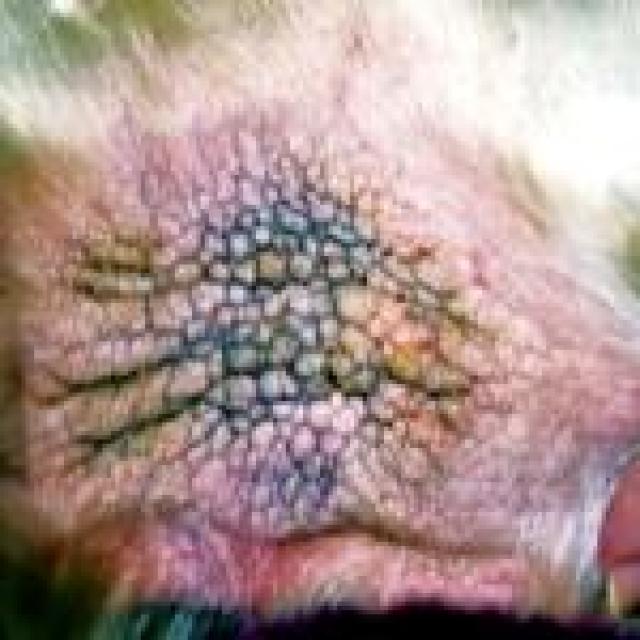
Canine fungal skin infection — characterized by alopecia, scaling, crusting, and circular lesions. Common agents include Malassezia and Candida species.